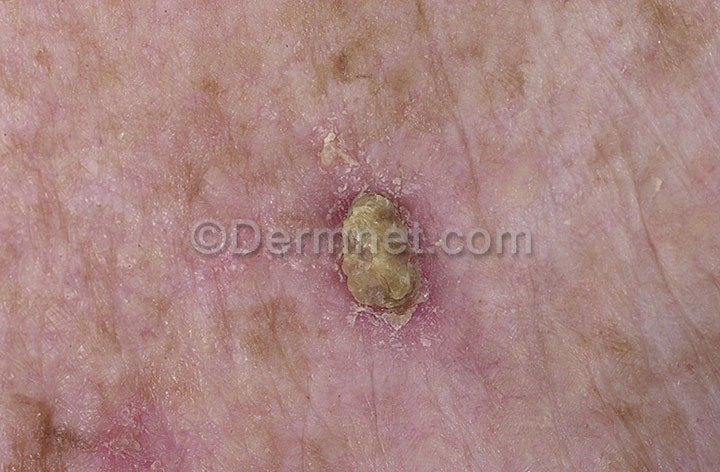
Disease: Actinic Keratosis Basal Cell Carcinoma and other Malignant Lesions